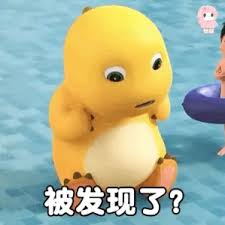
Label: nailong